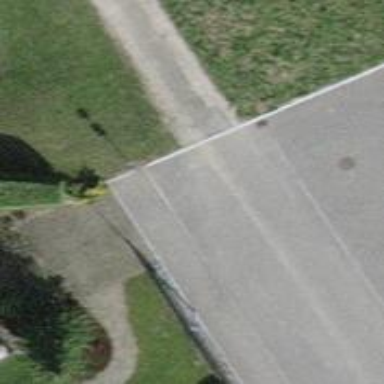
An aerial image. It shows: Kerb barrier.